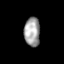
Tissue: skin
Cell type: Fibroblasts
Senescence score: 0.7191
Nuclear area (px): 449
Mean DAPI intensity: 161.285